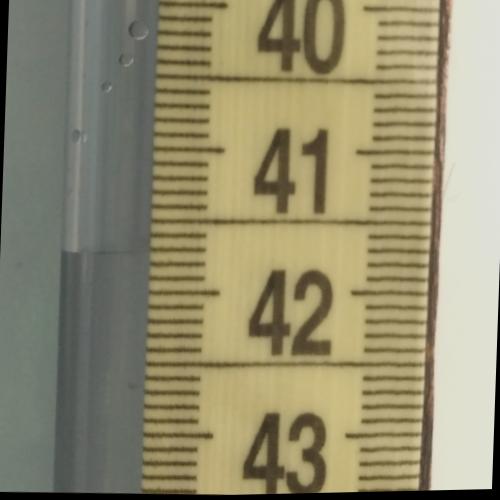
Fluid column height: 41.7 cm